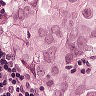
Metastatic tissue present: yes